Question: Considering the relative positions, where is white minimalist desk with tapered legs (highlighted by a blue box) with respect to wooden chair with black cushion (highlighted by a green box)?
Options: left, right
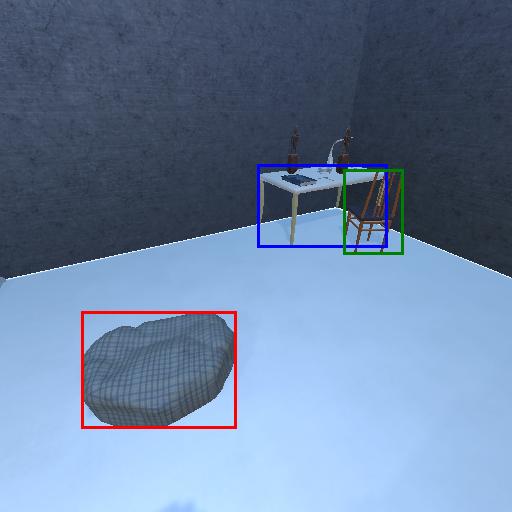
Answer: left